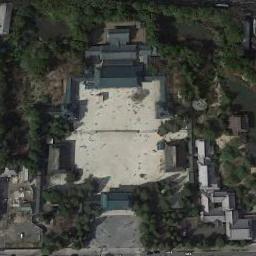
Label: palace